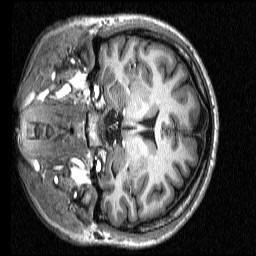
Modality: T1w
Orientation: coronal